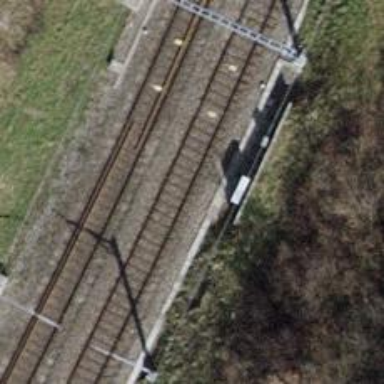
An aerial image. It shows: Single-track railway with electrified contact lines.